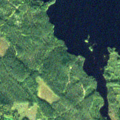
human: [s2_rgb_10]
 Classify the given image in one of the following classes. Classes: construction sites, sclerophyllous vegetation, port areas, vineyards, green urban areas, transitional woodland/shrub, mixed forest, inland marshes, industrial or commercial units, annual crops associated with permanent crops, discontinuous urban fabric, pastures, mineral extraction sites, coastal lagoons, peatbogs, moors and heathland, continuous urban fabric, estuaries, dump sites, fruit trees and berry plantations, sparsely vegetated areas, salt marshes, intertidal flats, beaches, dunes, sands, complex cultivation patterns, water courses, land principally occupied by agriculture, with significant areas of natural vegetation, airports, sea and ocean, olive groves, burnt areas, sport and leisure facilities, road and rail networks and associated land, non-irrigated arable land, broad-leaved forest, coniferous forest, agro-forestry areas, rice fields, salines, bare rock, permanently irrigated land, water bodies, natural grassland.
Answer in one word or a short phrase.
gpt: coniferous forest, mixed forest, water bodies